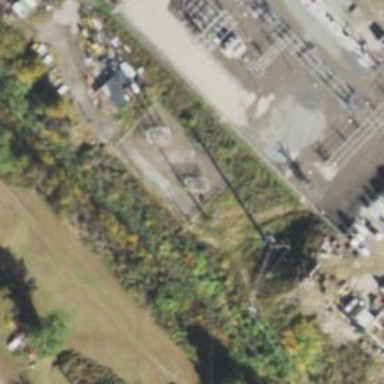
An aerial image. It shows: Substation surrounded by fence.